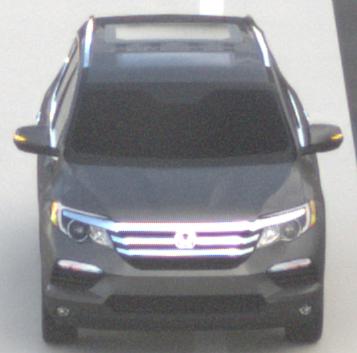
Make: Honda
Model: Pilot
Detailed model: 3
Model produced from: 2015
Model produced until: 2022
Doors: 5
Color: gray
Road condition: dry road
Daytime: morning or afternoon
Contrast: low contrast